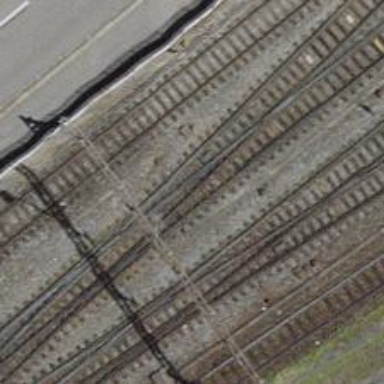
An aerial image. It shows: Single-track railway siding with electrified contact lines.